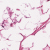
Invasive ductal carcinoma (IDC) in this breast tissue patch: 0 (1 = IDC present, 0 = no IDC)